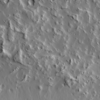
Label: not_dusty